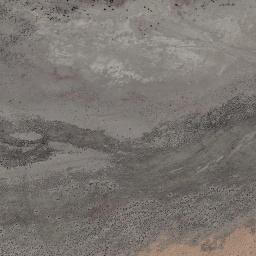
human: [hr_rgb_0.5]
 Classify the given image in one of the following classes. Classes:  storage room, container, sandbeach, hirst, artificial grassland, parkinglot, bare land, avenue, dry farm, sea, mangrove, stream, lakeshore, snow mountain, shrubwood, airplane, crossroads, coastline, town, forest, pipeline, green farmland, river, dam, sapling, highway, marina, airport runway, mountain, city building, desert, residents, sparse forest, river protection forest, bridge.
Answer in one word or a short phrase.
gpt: bare land